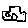
Label: house